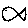
Label: fish